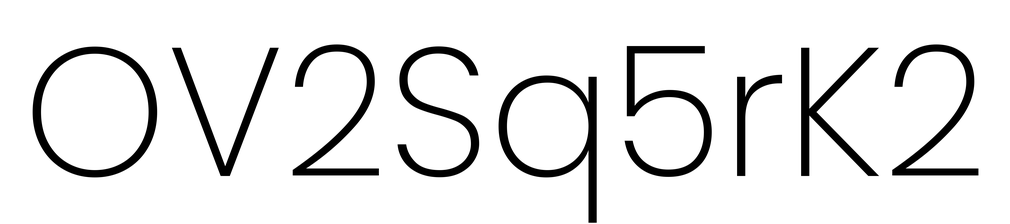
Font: Poppins-ExtraLight